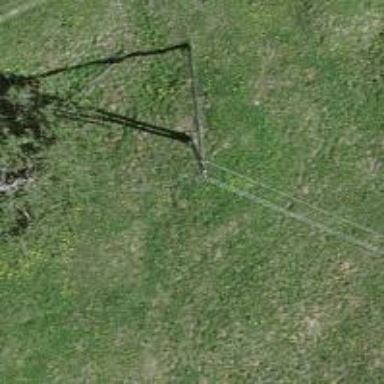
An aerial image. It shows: Minor power line.